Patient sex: M
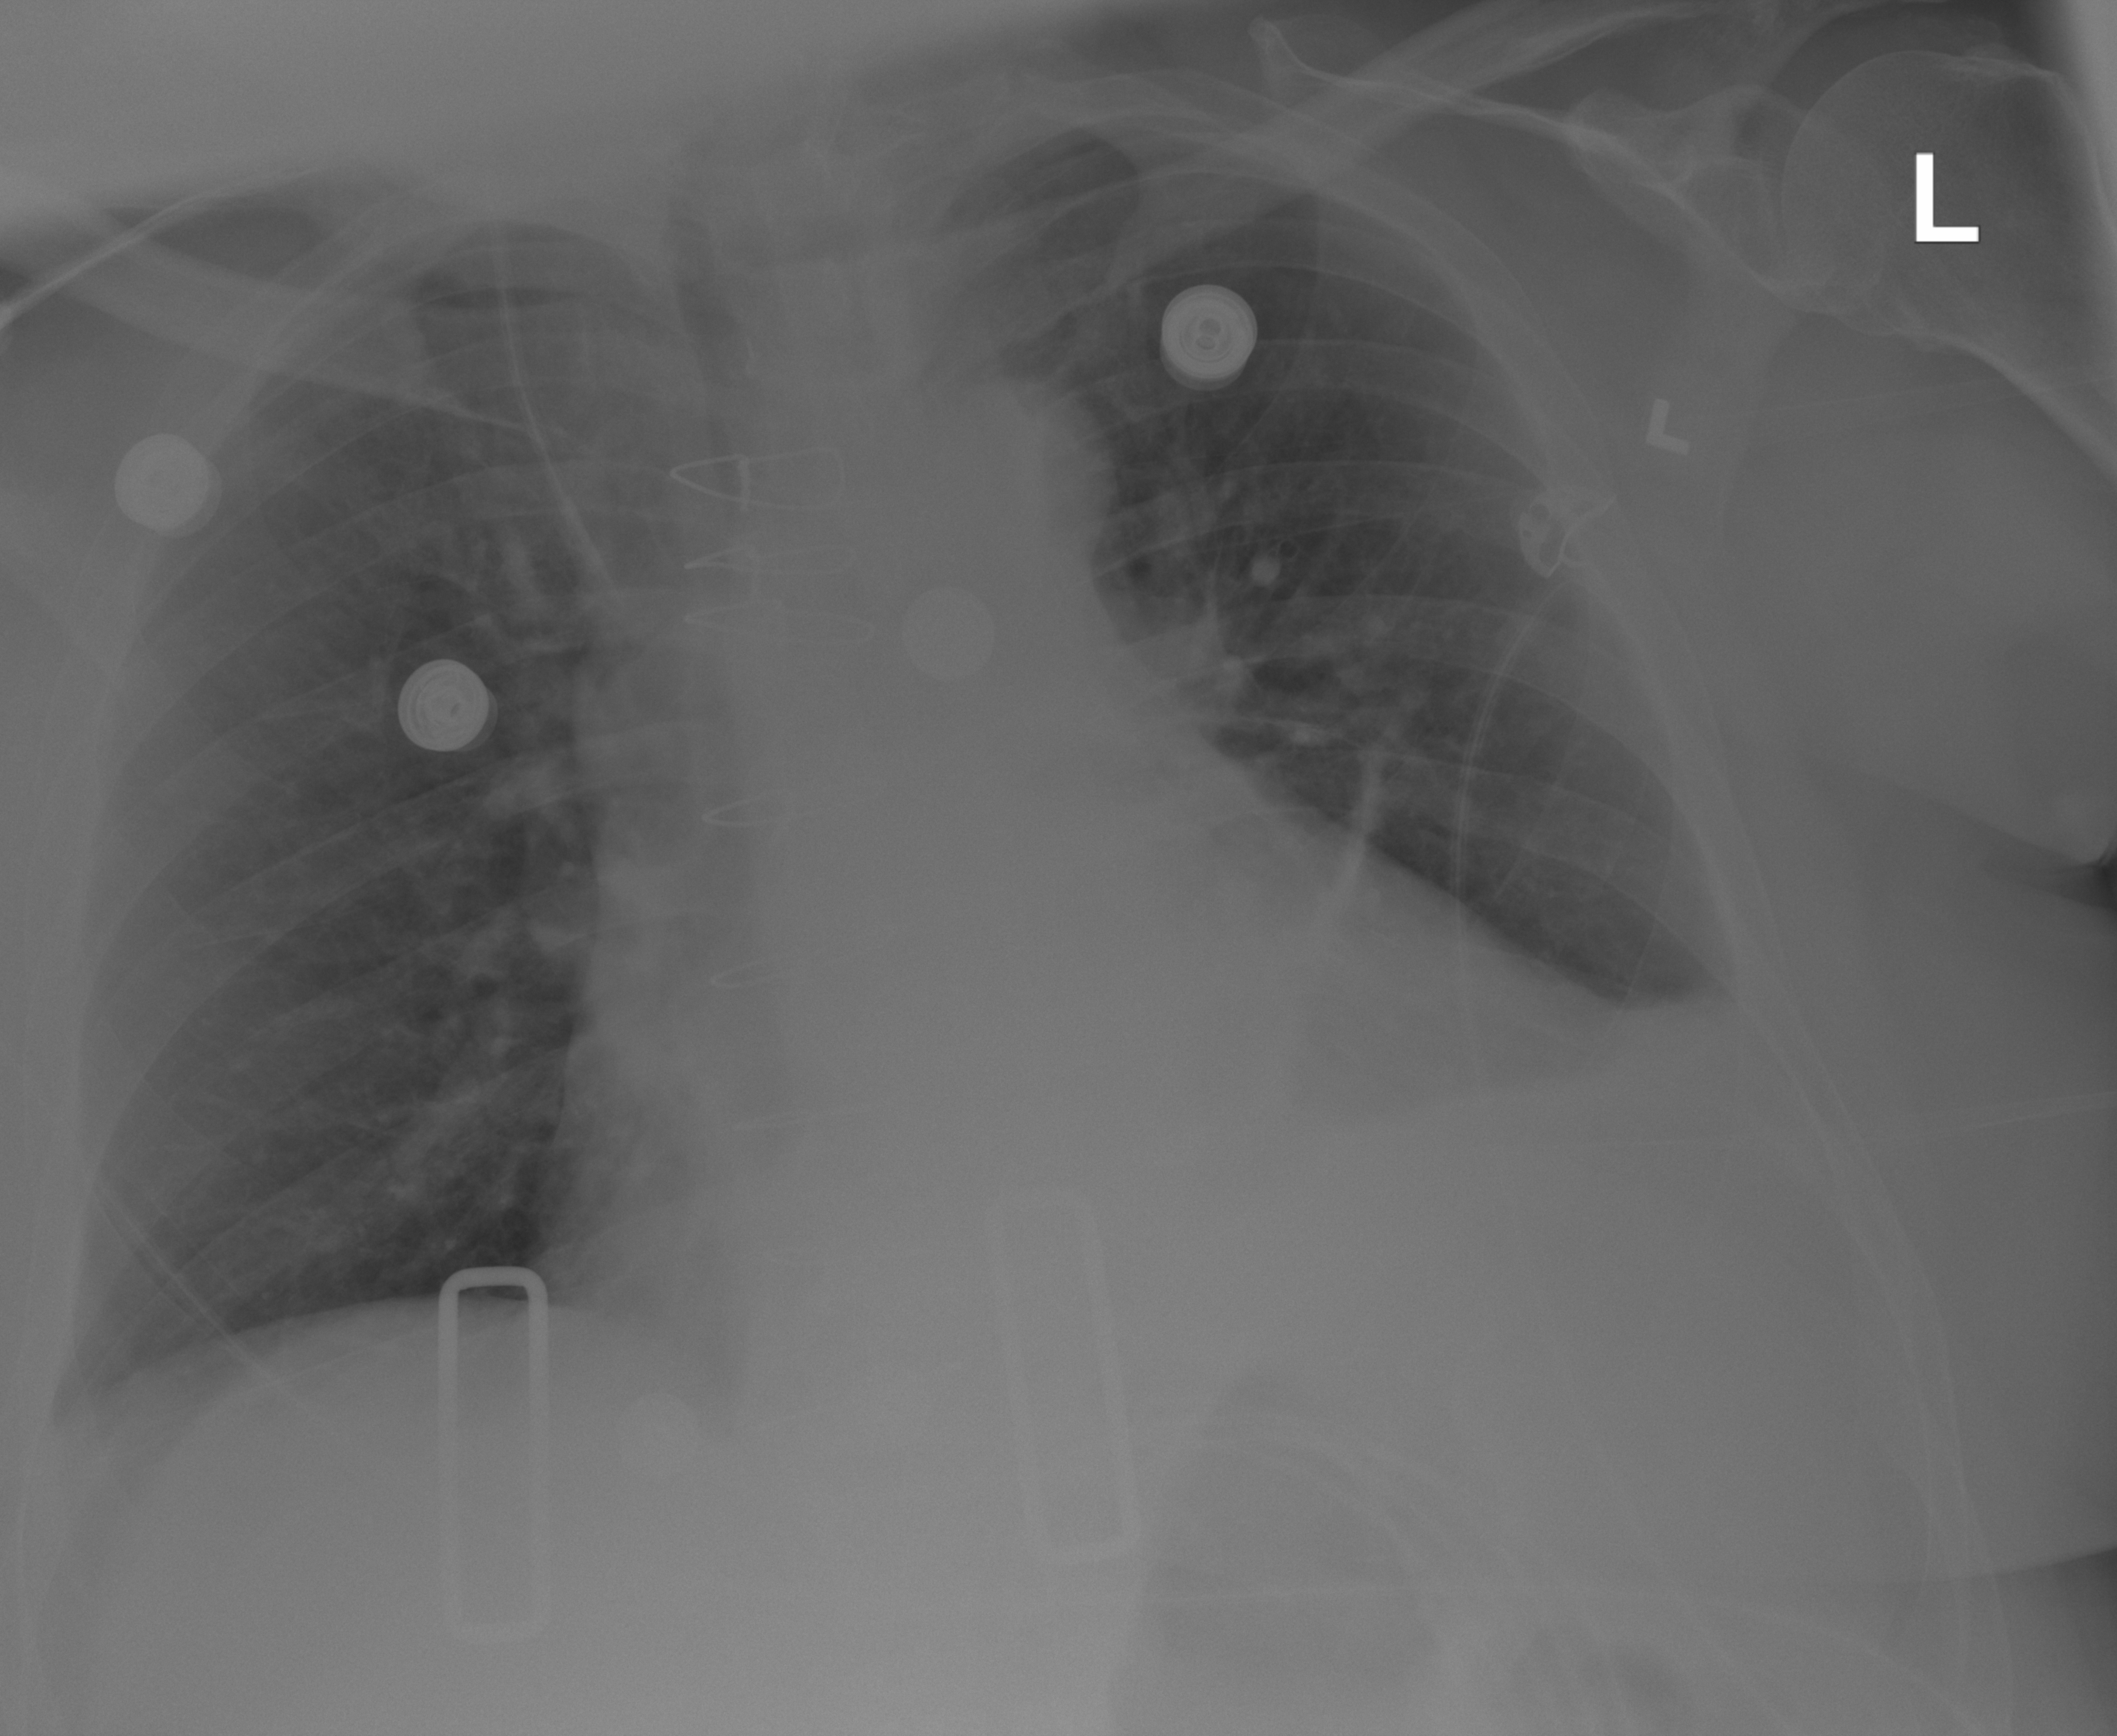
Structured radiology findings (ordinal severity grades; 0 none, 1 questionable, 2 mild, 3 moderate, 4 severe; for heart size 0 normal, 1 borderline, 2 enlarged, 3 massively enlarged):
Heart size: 1
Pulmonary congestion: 0
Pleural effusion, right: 0
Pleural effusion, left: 2
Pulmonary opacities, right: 0
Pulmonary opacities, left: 0
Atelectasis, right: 0
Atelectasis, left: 2